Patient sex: M
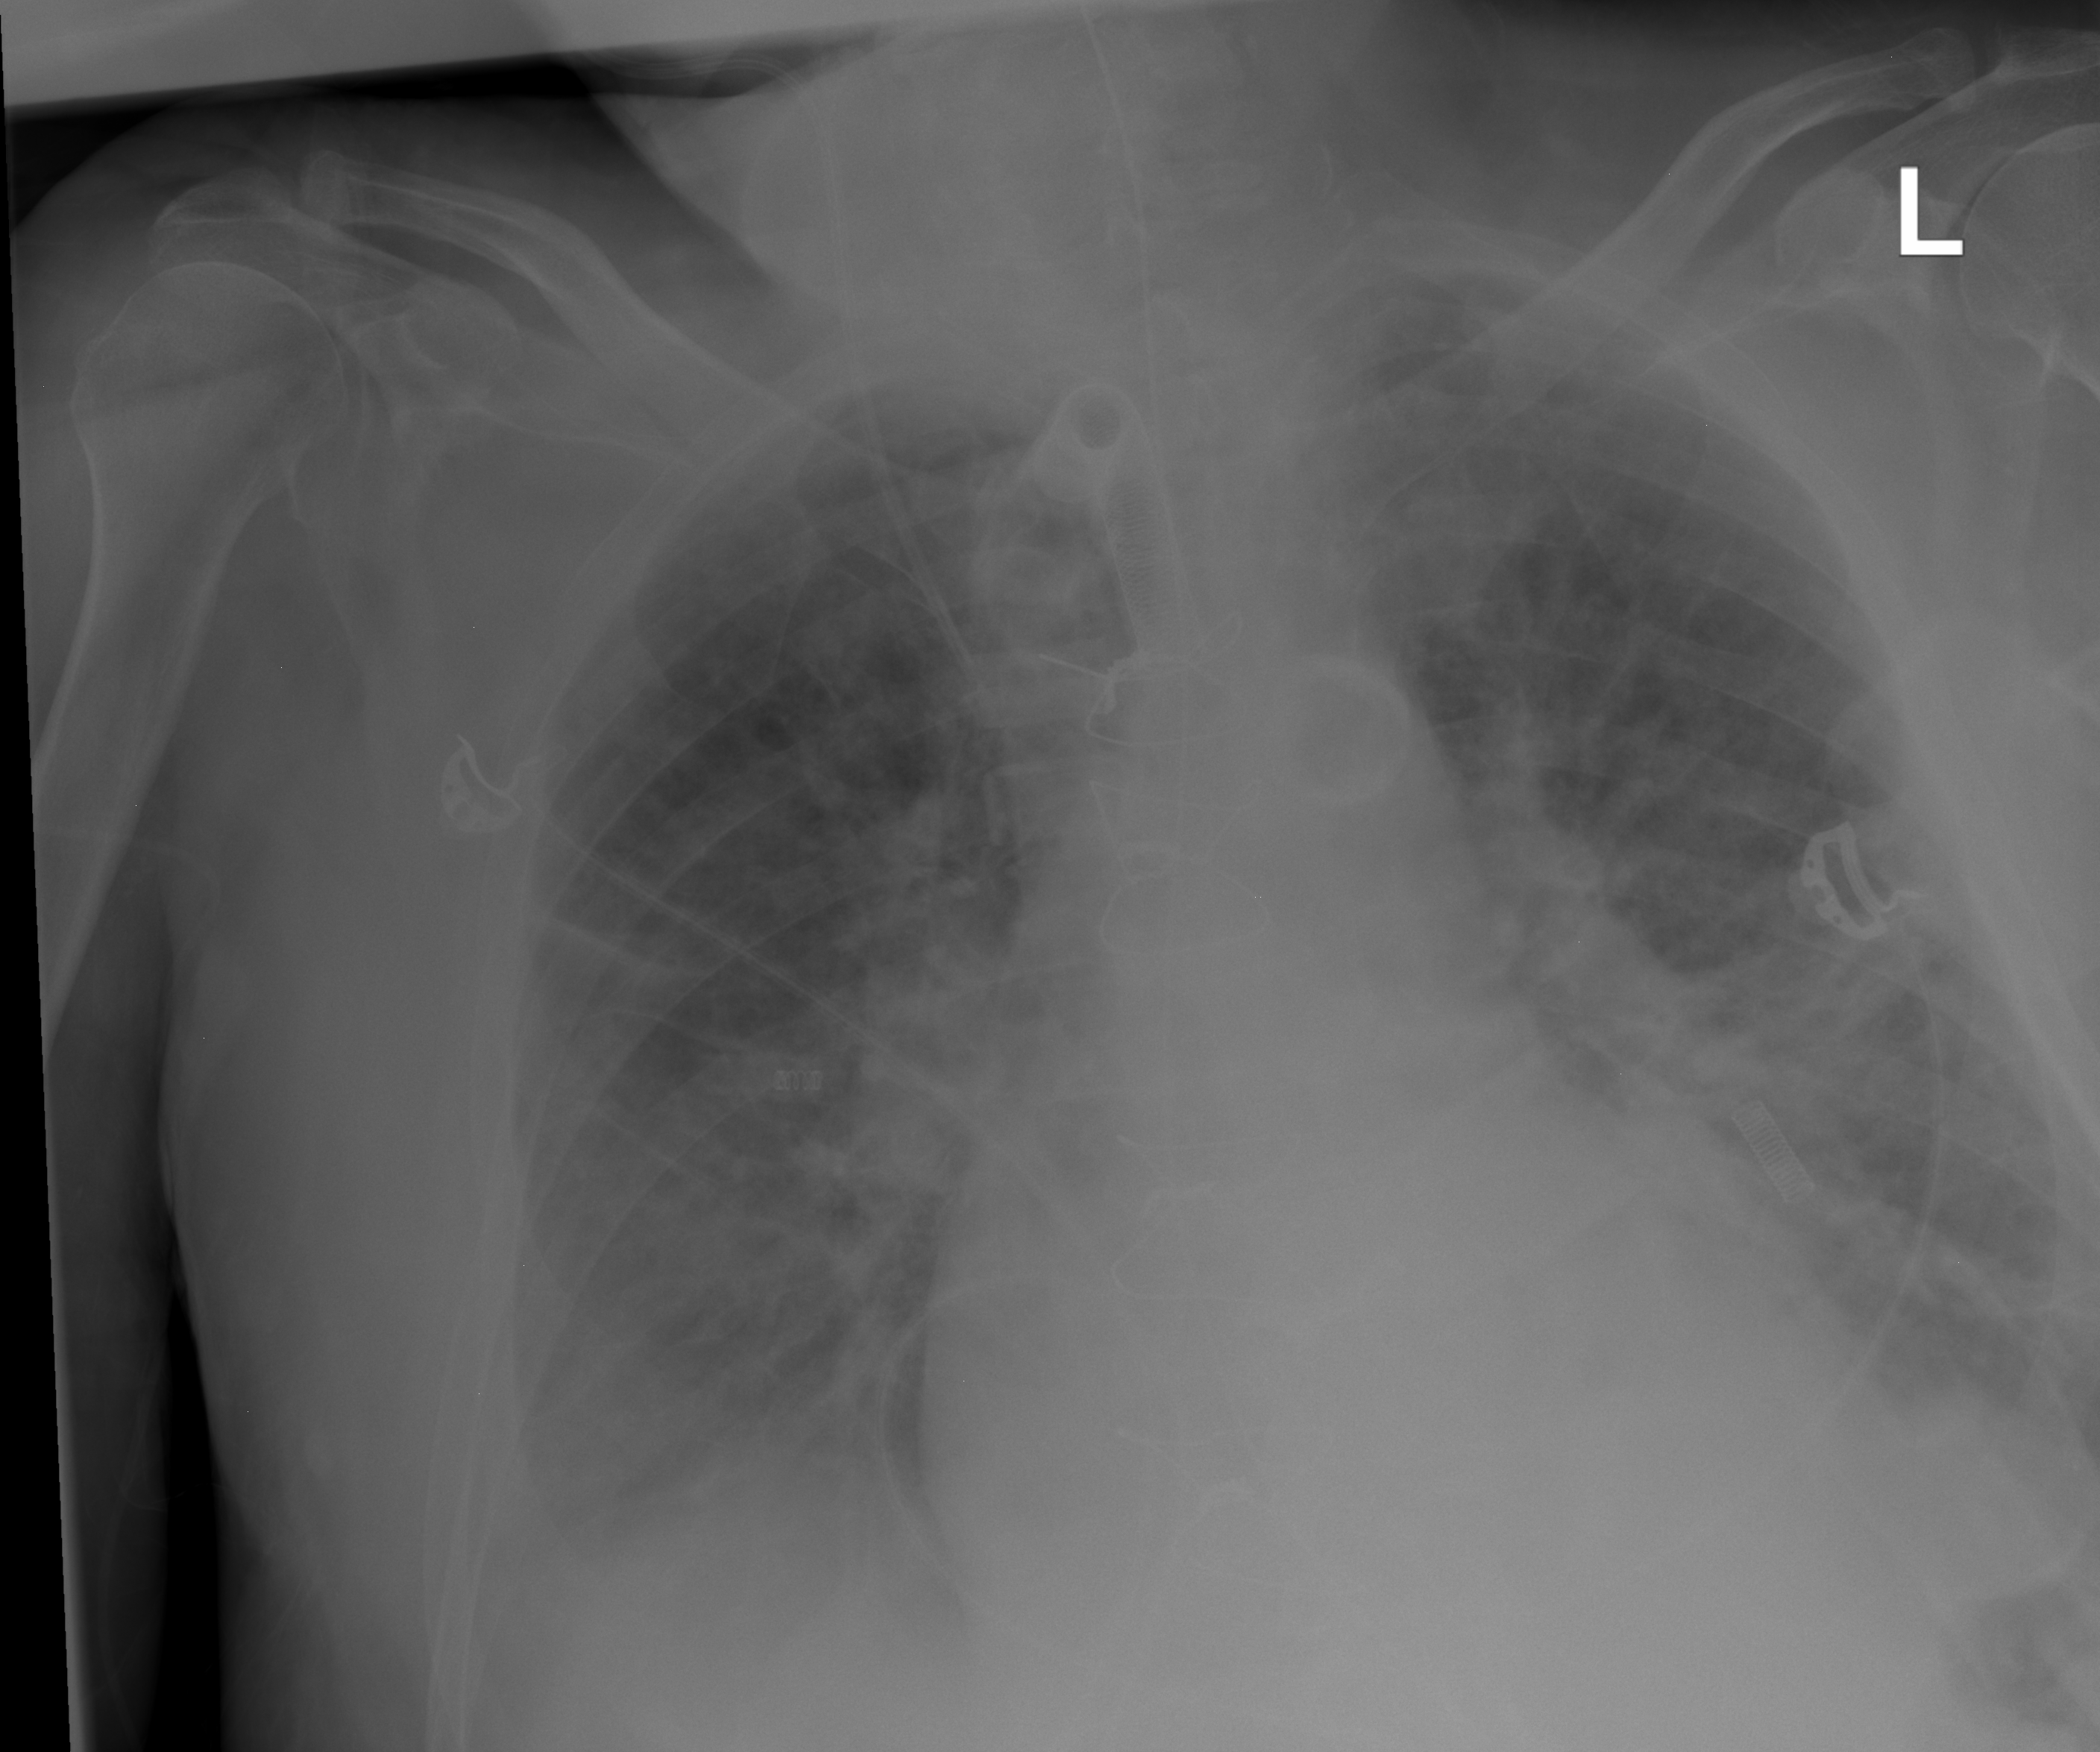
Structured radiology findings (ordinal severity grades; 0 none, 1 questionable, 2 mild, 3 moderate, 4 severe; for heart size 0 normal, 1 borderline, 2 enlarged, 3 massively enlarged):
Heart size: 2
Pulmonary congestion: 3
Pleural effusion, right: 2
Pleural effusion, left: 2
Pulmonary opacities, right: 2
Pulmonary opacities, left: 2
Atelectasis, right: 2
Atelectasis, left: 2